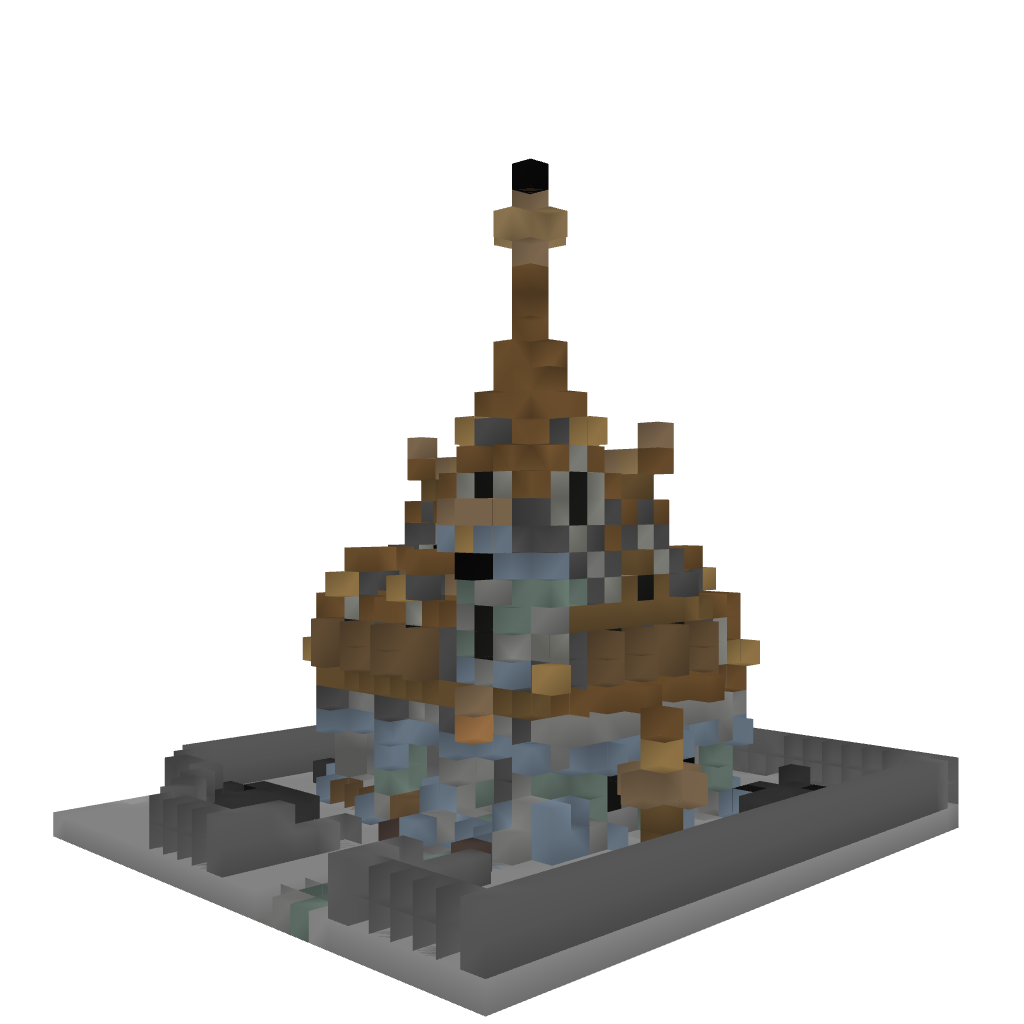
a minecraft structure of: Adams Family Mansion